Interaction volume radius: 5 \u00c5
Interaction volume height: 10 \u00c5
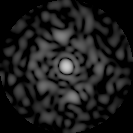
Disorder parameter: 0.8085